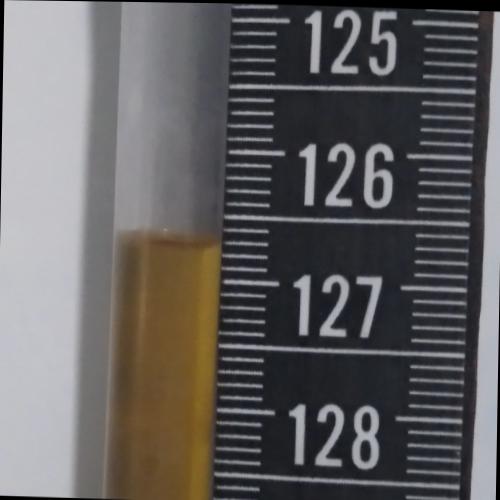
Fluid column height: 126.7 cm